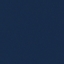
Label: SeaLake